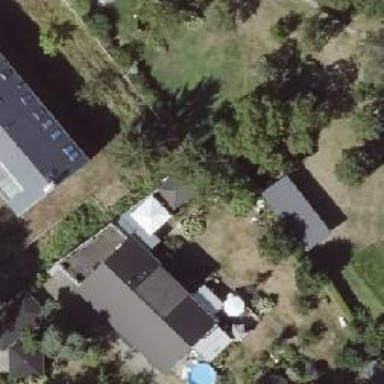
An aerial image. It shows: Detached building.